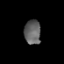
Tissue: prostate
Cell type: T cells
Senescence score: 0.3348
Nuclear area (px): 397
Mean DAPI intensity: 97.018